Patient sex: F
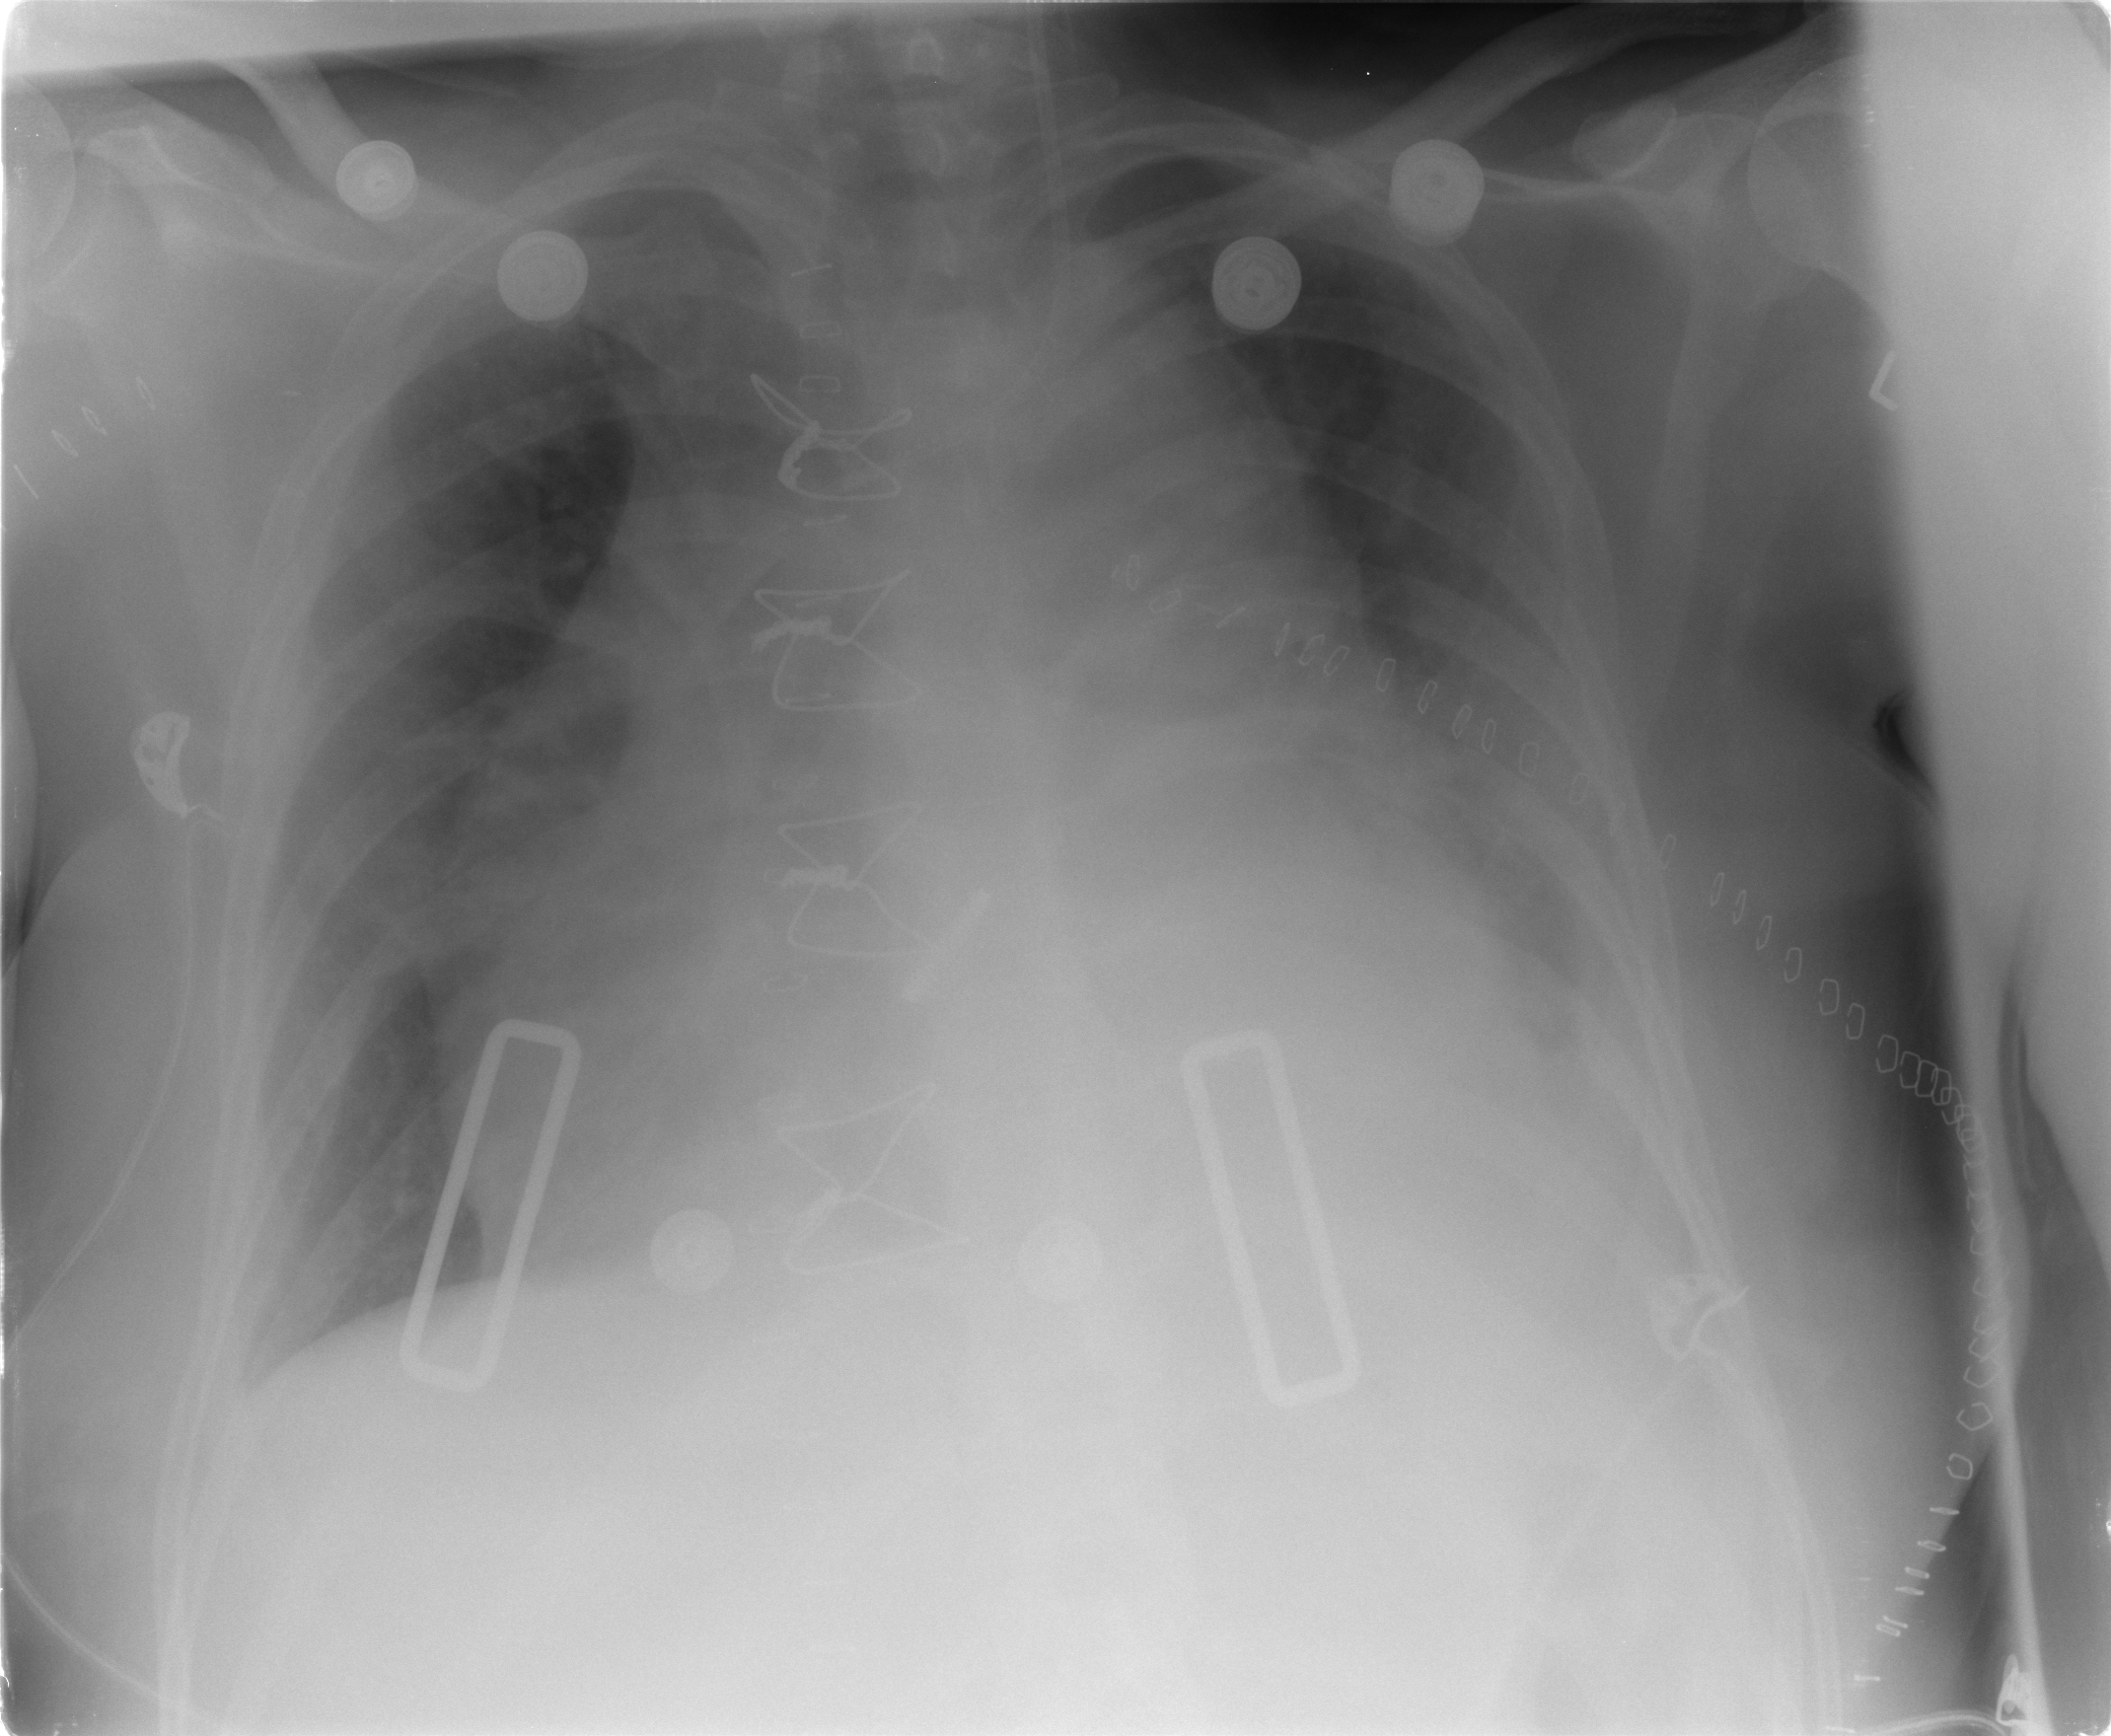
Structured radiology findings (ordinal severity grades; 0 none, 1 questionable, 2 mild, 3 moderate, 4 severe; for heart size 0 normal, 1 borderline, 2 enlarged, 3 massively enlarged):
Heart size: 3
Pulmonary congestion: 2
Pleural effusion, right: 0
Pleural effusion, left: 2
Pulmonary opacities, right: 0
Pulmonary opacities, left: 2
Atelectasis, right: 0
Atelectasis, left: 2